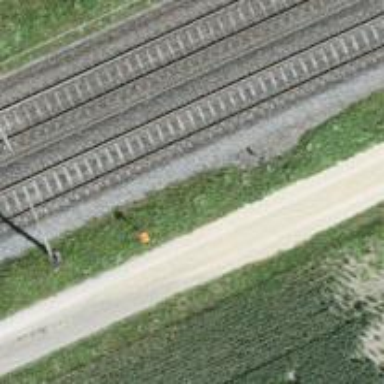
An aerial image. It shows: Orange aerial marker.